Question: I have a query that shows percentage of a job being to completion. Here is my query:
NVL(substr(countprocess_locations.count_attempt_id)/count(processes.process_id),2,2),0)||'%' as "Percentage Complete"
Everything has worked fine and beautifully, BUT I recently had a count hit 100% mathematically, but in the output of the query it says 0. I've tried playing with 2,2),0 and no difference so far :/
Any help would be greatly appreciated.
Sample

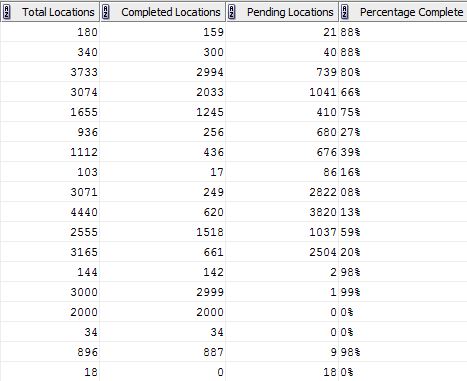
Answer: With a working example breaking it down.
159 / 180 = 0.883333
SUBSTR first converts it to text, when doing so Oracle drops the leading zero
.883333
SUBSTR then takes two characters starting at the second
.**3333
Then you concatenate '%' to it
88%
When you have 100% it flows such:
2000 / 2000 = 1
Converts to text
1
Takes two characters starting at the second
NULL
Then your NVL returns 0.
Instead of SUBSTR you should * 100 and then ROUND or if you really want to just drop the digits instead of rounding use TRUNC.
'''
NVL(ROUND((countprocess_locations.count_attempt_id)/count(processes.process_id))*100,0),0)||'%'
'''